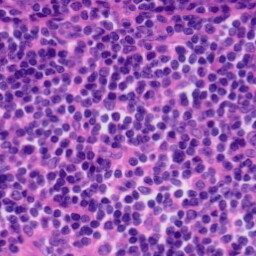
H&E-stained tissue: Tonsil